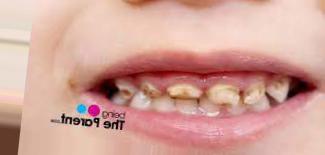
Condition: Tooth Discoloration